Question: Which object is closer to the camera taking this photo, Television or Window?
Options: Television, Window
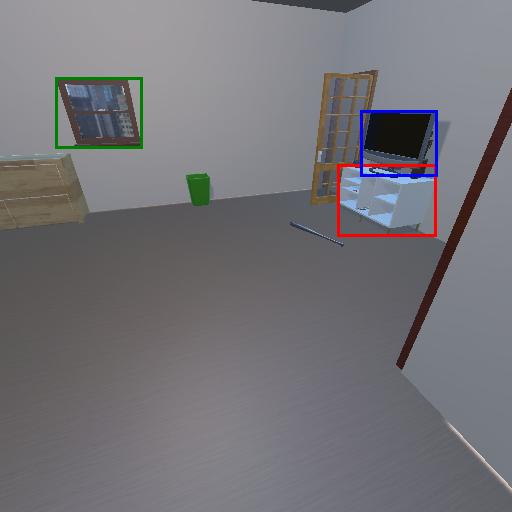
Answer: Television